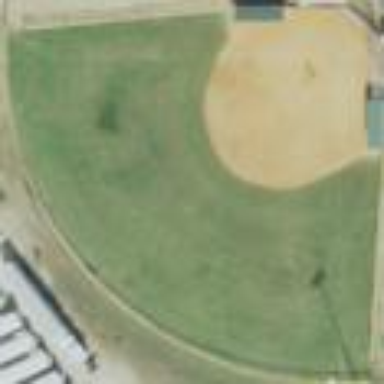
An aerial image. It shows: Softball pitch for leisure land activities.